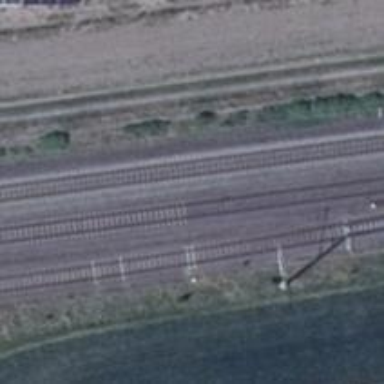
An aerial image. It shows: Railway signal.